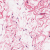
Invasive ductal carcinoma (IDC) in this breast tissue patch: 0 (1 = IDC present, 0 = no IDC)